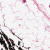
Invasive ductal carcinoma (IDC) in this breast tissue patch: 0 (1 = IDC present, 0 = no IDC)